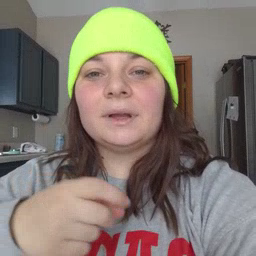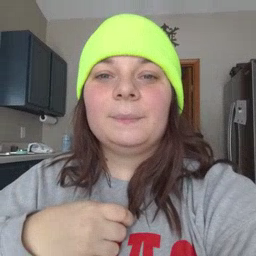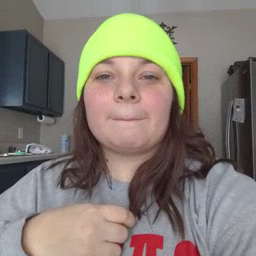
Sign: gift